Question: I newbie in VBA-Excel.
I have problem to how insert data as dynamic from userform into sheets or table, output what I want is when commandbutton in userform on click then value insert as dynamically based name of participant. here my code:
'''
Private Sub CommandButton1_Click()
Dim BarisSel As Long
Sheets("db").Activate
lRow = Application.WorksheetFunction.CountA(Range("A:A")) + 2
Cells(lRow, 1) = cb_class.Text
Cells(lRow, 2) = cb_room.Text
Cells(lRow, 3) = tb_name.Text
'insert caption for Training Filed and every Question
Cells(lRow, 4) = trainingField.Caption
Cells(lRow, 5) = Qustion_1.Caption
Cells(lRow, 5) = Qustion_2.Caption
Cells(lRow, 5) = Qustion_3.Caption
Cells(lRow, 5) = Qustion_4.Caption
'Answer Question number 1 using OptionButton
If Jwb_1_A Then Cells(lRow, 6) = "A"
If Jwb_1_B Then Cells(lRow, 6) = "B"
If Jwb_1_C Then Cells(lRow, 6) = "C"
'Remarks for Answer B or C using text box
If Jwb_1_B.Value = True Then Cells(lRow, 7) = Tb_1_B.Text
If Jwb_1_C.Value = True Then Cells(lRow, 7) = Tb_1_C.Text
'Answer Question number 2 using OptionButton
If Jwb_2_A Then Cells(lRow, 6) = "A"
If Jwb_2_B Then Cells(lRow, 6) = "B"
If Jwb_2_C Then Cells(lRow, 6) = "C"
'Remarks for Answer B or C using text box
If Jwb_2_B.Value = True Then Cells(lRow, 7) = Tb_2_B.Text
If Jwb_2_C.Value = True Then Cells(lRow, 7) = Tb_2_C.Text
'Answer Question number 3 using OptionButton
If Jwb_3_A Then Cells(lRow, 6) = "A"
If Jwb_3_B Then Cells(lRow, 6) = "B"
If Jwb_3_C Then Cells(lRow, 6) = "C"
'Remarks for Answer B or C using text box
If Jwb_3_B.Value = True Then Cells(lRow, 7) = Tb_3_B.Text
If Jwb_3_C.Value = True Then Cells(lRow, 7) = Tb_3_C.Text
'Answer Question number 4 using OptionButton
If Jwb_4_A Then Cells(lRow, 6) = "A"
If Jwb_4_B Then Cells(lRow, 6) = "B"
If Jwb_4_C Then Cells(lRow, 6) = "C"
'Remarks for Answer B or C using text box
If Jwb_4_B.Value = True Then Cells(lRow, 7) = Tb_4_B.Text
If Jwb_4_C.Value = True Then Cells(lRow, 7) = Tb_4_C.Text
....
....
....
....
....
'Until Question end
End Sub
'''
The output is not what i want, is just overwrite when i change next name participant. This is screenshot in excel for output what I want:
### Output I would like:

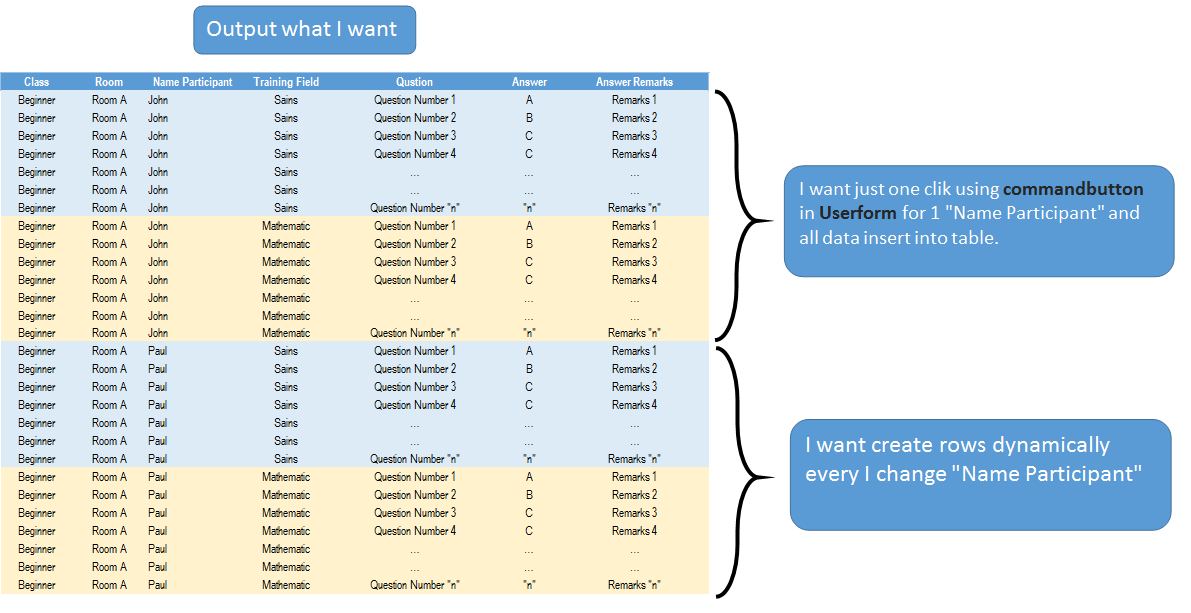
Answer: Your code puts everything in one row. You must add 1 to lRow every time you want to insert something in a new row, e.g.:
'''
'insert caption for Training Field and every Question
Range(Cells(lRow, 4), Cells(lRow + 3, 4)) = trainingField.Caption
Cells(lRow, 5) = Qustion_1.Caption
Cells(lRow + 1, 5) = Qustion_2.Caption
Cells(lRow + 2, 5) = Qustion_3.Caption
Cells(lRow + 3, 5) = Qustion_4.Caption
'Answer Question number 1 using OptionButton
If Jwb_1_A Then Cells(lRow, 6) = "A"
If Jwb_1_B Then Cells(lRow, 6) = "B"
If Jwb_1_C Then Cells(lRow, 6) = "C"
'Remarks for Answer B or C using text box
If Jwb_1_B.Value = True Then Cells(lRow, 7) = Tb_1_B.Text
If Jwb_1_C.Value = True Then Cells(lRow, 7) = Tb_1_C.Text
'Answer Question number 2 using OptionButton
If Jwb_2_A Then Cells(lRow + 1, 6) = "A"
If Jwb_2_B Then Cells(lRow + 1, 6) = "B"
If Jwb_2_C Then Cells(lRow + 1, 6) = "C"
'Remarks for Answer B or C using text box
If Jwb_2_B.Value = True Then Cells(lRow + 1, 7) = Tb_2_B.Text
If Jwb_2_C.Value = True Then Cells(lRow + 1, 7) = Tb_2_C.Text
...
'''